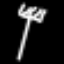
Label: fork